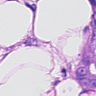
Metastatic tissue present: yes